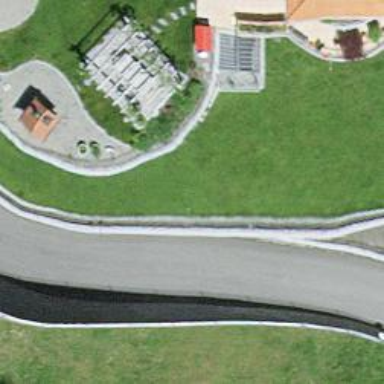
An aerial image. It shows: Concrete retaining wall.